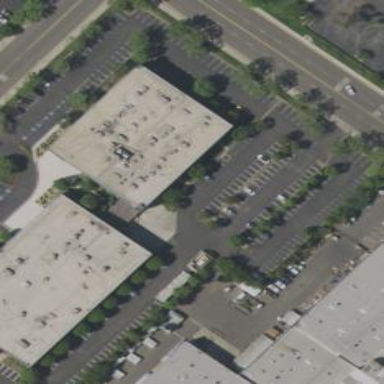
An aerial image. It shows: Commercial building.